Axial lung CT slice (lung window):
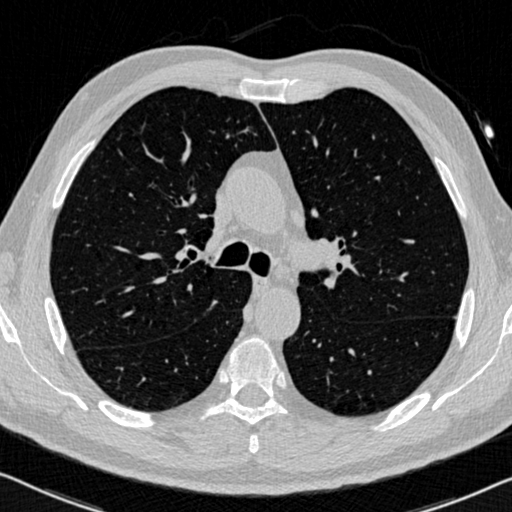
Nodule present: no